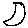
Label: moon